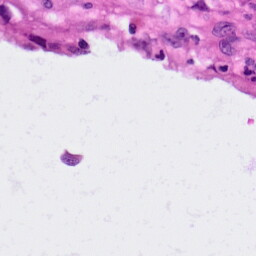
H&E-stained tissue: Lung